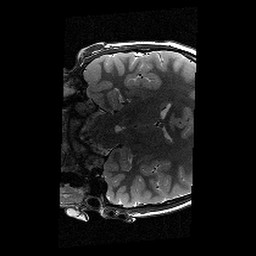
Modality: T2w
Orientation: coronal
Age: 11
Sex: male
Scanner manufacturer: siemens
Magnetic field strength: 3 T
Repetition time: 9.23 s
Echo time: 0.067 s